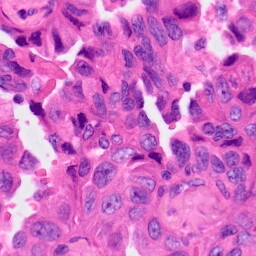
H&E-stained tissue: Lung